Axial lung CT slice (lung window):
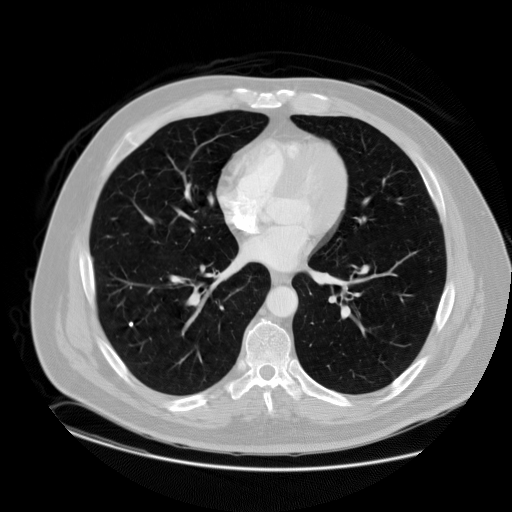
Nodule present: yes
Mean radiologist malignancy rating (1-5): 1